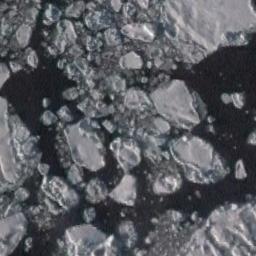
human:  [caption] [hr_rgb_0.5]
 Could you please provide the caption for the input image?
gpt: There are many ice on the dark green sea .

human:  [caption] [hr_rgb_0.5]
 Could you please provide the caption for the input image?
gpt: There are sea ice of different sizes .

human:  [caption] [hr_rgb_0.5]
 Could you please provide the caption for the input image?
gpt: Countless ice cubes of all sizes are closely connected into a large piece floating on the deep blue sea .

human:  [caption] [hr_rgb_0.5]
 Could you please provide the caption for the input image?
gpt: A lot of sea ice of different sizes and thickness gathers together and the color of the seawater is deep blue .

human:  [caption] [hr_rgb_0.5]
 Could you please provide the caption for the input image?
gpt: There are many sea ice linked into sheets .